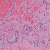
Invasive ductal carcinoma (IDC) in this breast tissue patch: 0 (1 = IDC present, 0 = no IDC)